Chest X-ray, PA view. Patient: 51 years old, sex F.
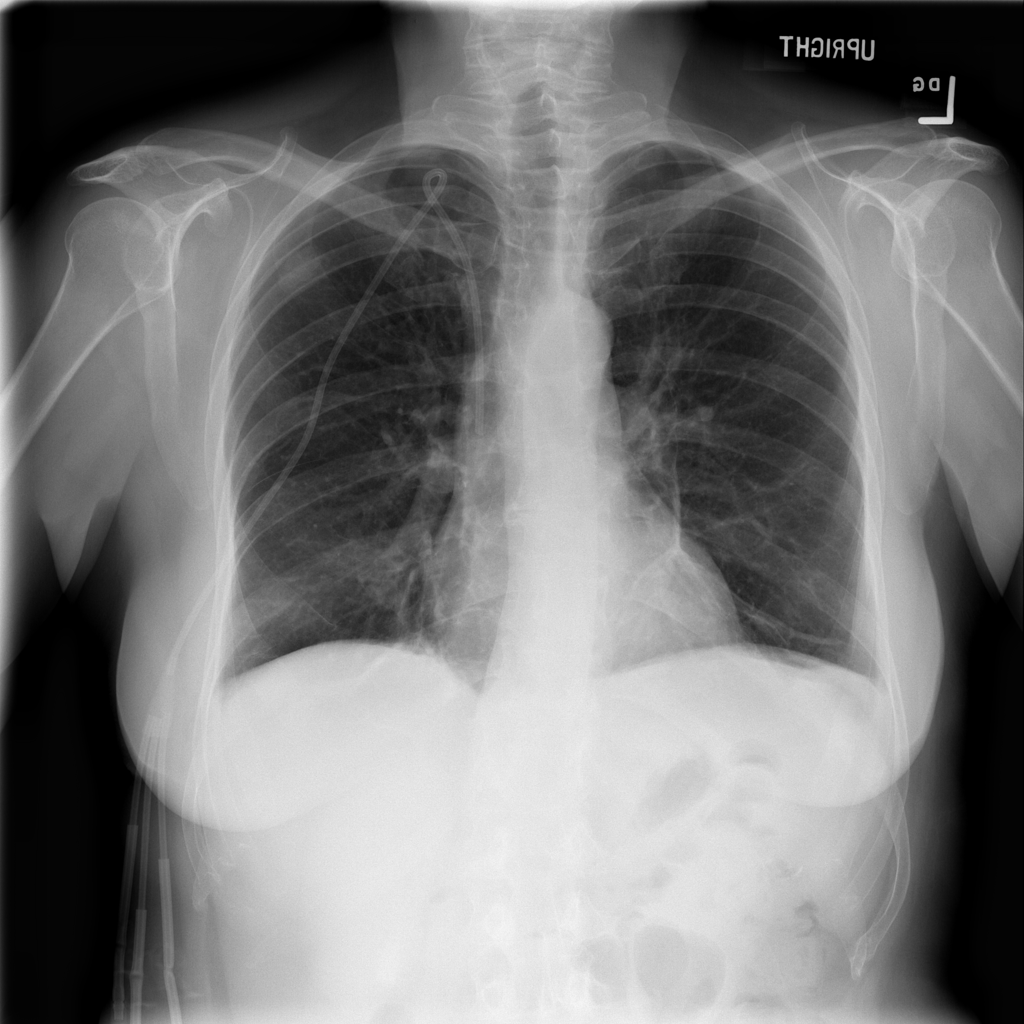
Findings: No Finding